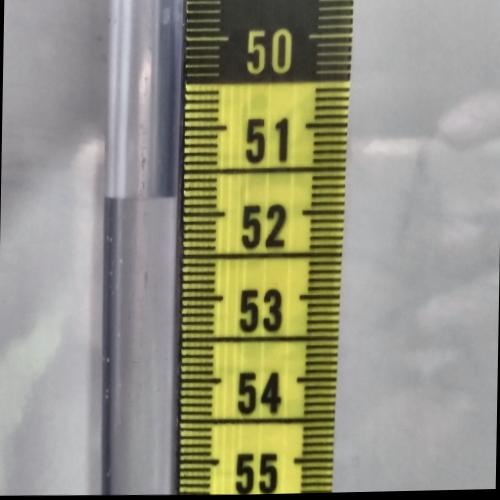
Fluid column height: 51.8 cm